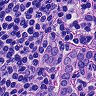
Metastatic tissue present: yes